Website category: university
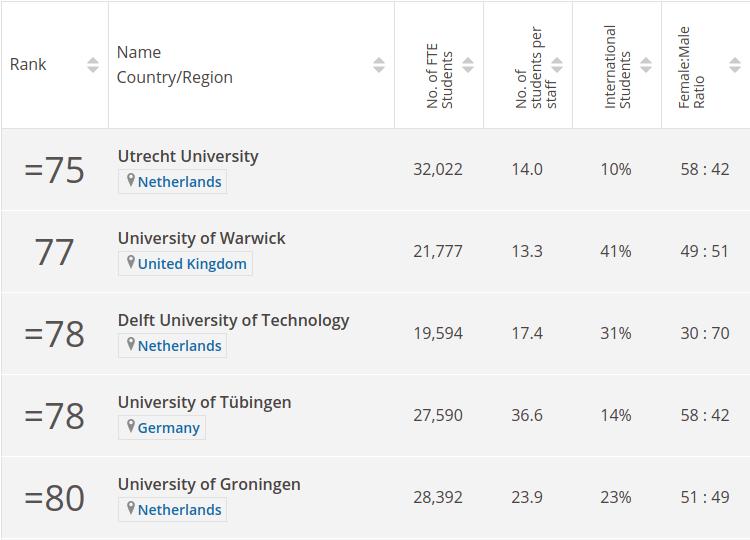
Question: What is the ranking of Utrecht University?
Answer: =75

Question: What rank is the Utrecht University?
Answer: =75

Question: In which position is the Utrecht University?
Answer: =75

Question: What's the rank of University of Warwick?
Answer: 77

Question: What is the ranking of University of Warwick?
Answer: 77

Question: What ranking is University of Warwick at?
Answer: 77

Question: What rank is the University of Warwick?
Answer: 77

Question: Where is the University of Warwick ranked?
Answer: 77

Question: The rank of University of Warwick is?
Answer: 77

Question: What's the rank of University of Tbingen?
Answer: =78

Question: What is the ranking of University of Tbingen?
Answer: =78

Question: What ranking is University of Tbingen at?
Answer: =78

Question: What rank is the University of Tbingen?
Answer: =78

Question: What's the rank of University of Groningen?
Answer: =80

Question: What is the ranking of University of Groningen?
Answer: =80

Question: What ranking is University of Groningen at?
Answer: =80

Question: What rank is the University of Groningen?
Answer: =80

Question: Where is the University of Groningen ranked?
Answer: =80

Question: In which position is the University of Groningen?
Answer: =80

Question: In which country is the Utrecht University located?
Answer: Netherlands

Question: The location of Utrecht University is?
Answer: Netherlands

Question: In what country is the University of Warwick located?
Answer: United Kingdom

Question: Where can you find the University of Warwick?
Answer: United Kingdom

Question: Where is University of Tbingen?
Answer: Germany

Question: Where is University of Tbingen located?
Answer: Germany

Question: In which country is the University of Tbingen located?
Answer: Germany

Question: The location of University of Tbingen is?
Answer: Germany

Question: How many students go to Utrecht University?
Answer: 32,022

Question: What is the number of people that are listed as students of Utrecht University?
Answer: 32,022

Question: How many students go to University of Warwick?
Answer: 21,777

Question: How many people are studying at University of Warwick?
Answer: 21,777

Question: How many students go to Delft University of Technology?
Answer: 19,594

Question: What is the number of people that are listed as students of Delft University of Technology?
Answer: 19,594

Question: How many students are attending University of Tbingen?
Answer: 27,590

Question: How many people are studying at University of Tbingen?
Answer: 27,590

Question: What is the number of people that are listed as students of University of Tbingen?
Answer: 27,590

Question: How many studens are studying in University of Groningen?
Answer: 28,392

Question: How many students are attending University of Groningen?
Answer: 28,392

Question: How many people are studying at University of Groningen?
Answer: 28,392

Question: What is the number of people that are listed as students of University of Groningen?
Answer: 28,392

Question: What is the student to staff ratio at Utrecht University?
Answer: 14.0

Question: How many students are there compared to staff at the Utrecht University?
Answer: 14.0

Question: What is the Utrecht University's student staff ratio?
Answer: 14.0

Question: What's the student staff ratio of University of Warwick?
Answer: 13.3

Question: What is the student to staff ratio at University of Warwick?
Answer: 13.3

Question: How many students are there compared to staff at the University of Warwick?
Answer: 13.3

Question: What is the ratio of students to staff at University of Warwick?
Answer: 13.3

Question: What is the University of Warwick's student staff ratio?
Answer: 13.3

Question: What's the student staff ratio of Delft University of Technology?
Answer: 17.4

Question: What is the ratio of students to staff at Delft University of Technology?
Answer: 17.4

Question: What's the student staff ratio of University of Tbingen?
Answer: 36.6

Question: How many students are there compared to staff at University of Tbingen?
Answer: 36.6

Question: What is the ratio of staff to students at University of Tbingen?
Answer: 36.6

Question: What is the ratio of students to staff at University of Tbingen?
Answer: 36.6

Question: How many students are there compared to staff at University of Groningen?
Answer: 23.9

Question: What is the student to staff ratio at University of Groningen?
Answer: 23.9

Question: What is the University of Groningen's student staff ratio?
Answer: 23.9

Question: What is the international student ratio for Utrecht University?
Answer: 10%

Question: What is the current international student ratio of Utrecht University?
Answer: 10%

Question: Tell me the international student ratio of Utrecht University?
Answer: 10%

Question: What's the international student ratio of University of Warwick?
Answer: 41%

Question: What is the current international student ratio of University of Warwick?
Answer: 41%

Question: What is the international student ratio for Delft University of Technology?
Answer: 31%

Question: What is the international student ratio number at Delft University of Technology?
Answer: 31%